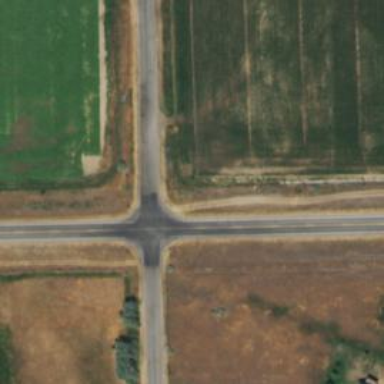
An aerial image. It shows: Secondary road.